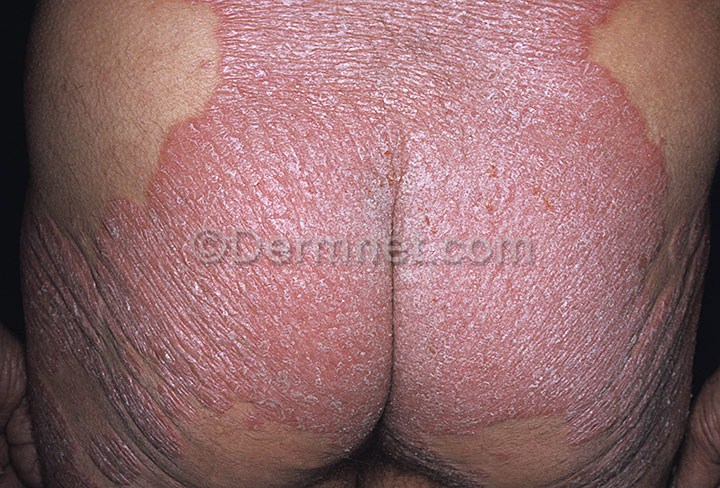
Disease: Psoriasis pictures Lichen Planus and related diseases